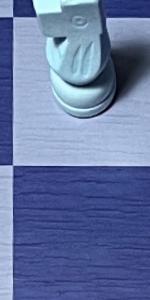
Label: Empty